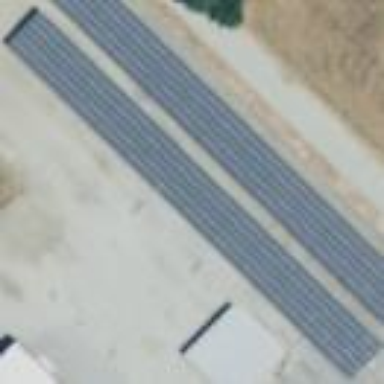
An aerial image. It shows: Solar photovoltaic panel generator on roof.